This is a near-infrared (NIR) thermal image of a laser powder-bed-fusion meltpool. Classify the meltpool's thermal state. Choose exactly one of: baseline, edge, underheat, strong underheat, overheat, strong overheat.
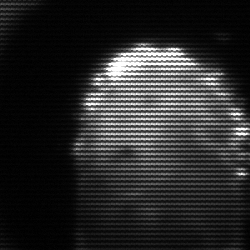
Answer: baseline